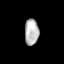
Tissue: lung
Cell type: Epithelial cells
Senescence score: 0.1913
Nuclear area (px): 356
Mean DAPI intensity: 185.978